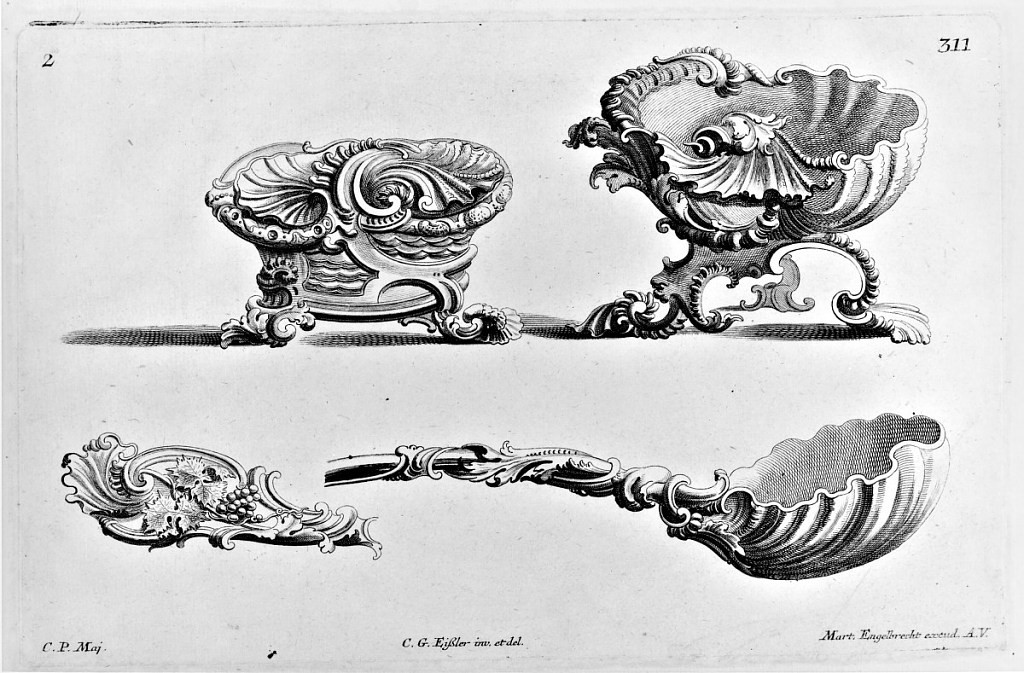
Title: Metalwork Design
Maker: Caspar-Gottlieb Eisler, German, active 1707–1755
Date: ca. 1750
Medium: Engraving on white laid paper
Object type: Print
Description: Designs for metal objects in a rocaille style, including a tureen, a spoon, and a spoon handle. The plate is signed and numbered.